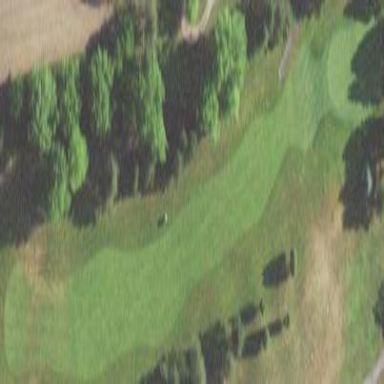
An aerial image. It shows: Grassy area designated as golf fairway.